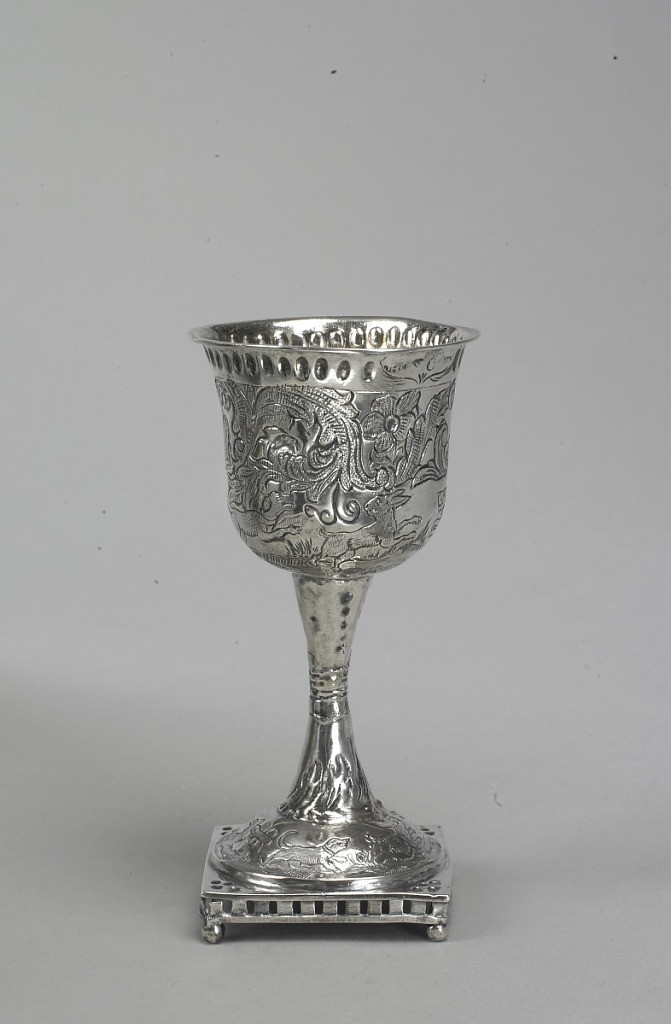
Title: Standing Cup
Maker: Hans Olof Hellbom, active 1794–1819
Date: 1818
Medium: silver
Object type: standing cup
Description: Square openwork base on four ball feet. Domed foot, hourglass-shaped stem and bell-shaped cup decorated with engraved and stippled scenes of rabbit-hunting dogs among large flowers and foliage. On edge of cup repoussé band of vertical ovals.